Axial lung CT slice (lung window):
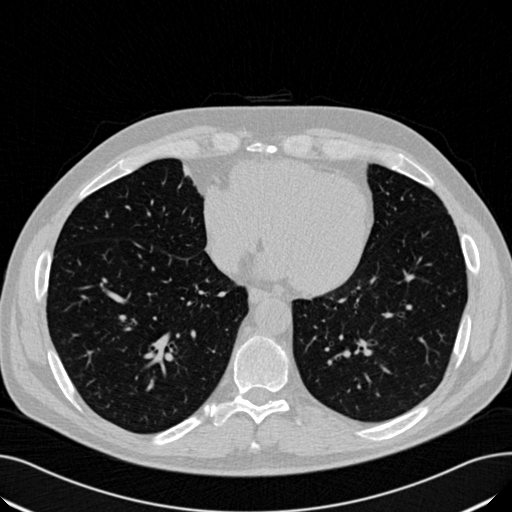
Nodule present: no